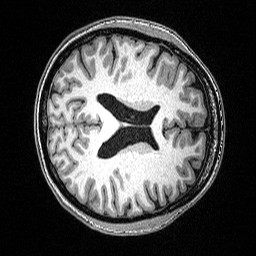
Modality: T1w
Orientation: axial
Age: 37
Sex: female
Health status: ill
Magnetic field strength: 3 T
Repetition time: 2.53 s
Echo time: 0.00331 s